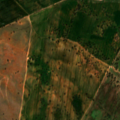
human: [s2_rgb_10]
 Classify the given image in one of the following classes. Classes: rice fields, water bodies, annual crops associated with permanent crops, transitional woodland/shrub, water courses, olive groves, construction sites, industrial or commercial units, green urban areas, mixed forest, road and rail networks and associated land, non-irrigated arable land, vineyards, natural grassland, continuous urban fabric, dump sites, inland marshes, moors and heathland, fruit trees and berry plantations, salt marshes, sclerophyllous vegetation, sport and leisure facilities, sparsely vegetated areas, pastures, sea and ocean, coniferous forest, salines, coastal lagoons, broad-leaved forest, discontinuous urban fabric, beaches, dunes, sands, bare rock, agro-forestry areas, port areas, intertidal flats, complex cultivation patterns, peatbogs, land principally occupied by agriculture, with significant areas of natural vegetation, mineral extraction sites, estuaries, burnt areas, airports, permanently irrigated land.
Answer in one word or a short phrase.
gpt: non-irrigated arable land, agro-forestry areas, broad-leaved forest, transitional woodland/shrub